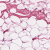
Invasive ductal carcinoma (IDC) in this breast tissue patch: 0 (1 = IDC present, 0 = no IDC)